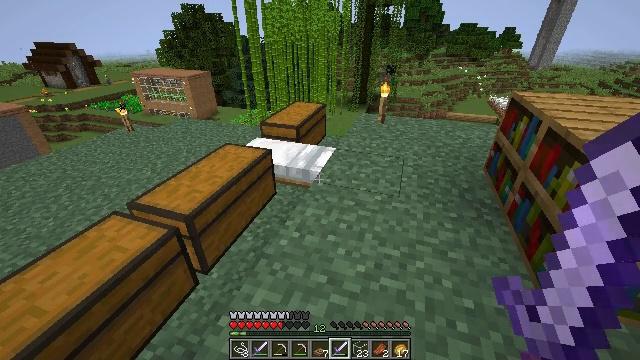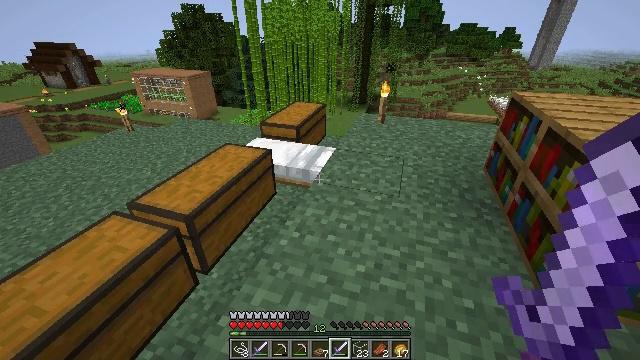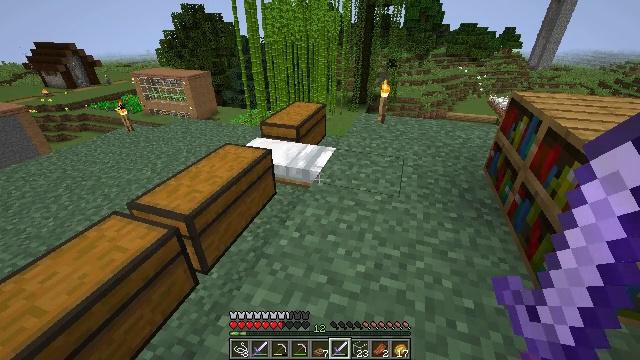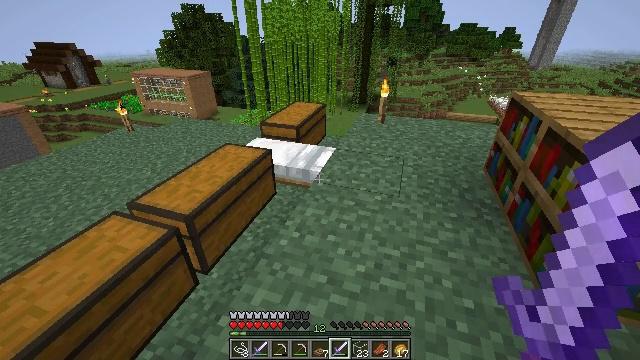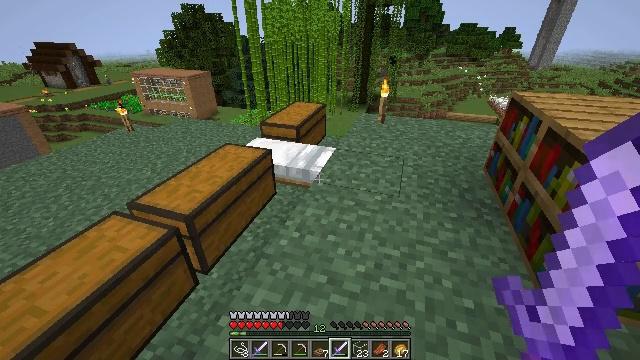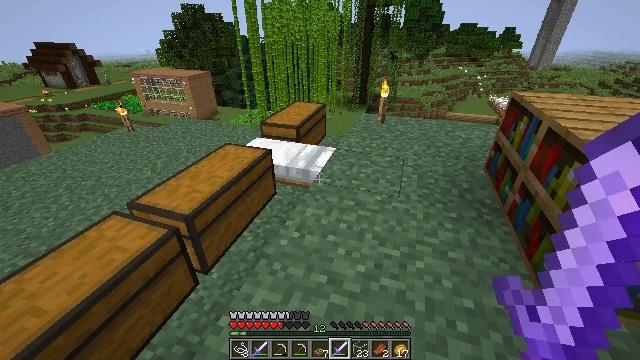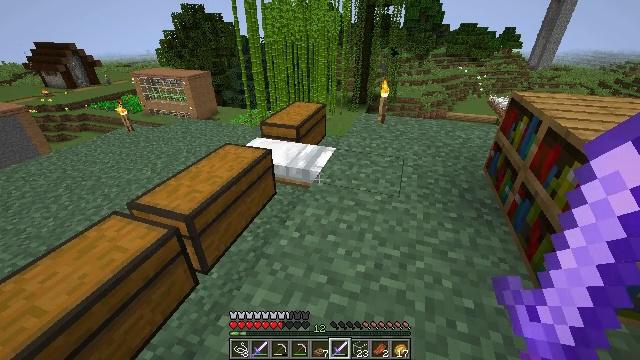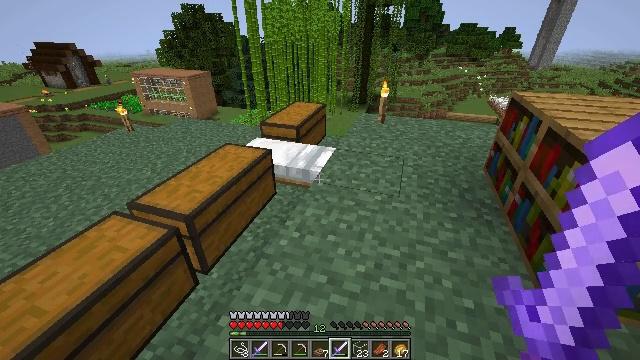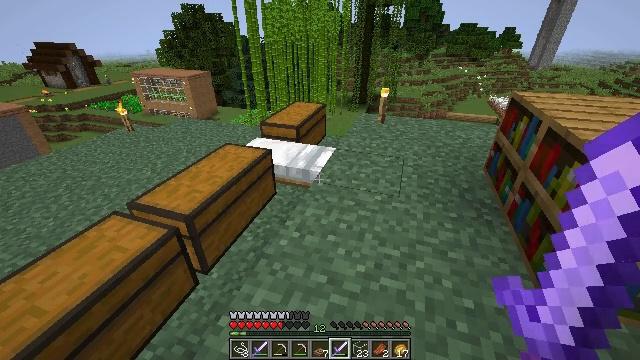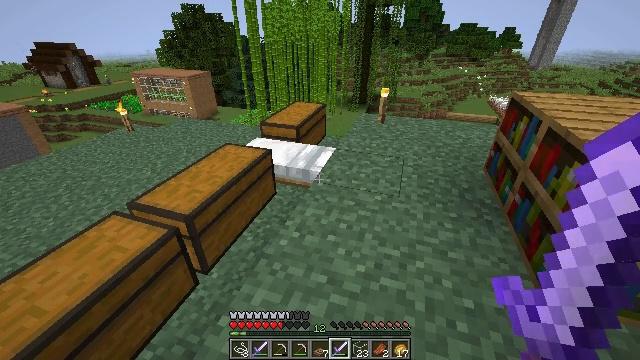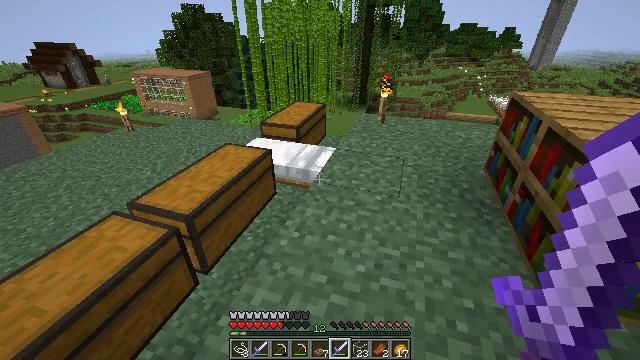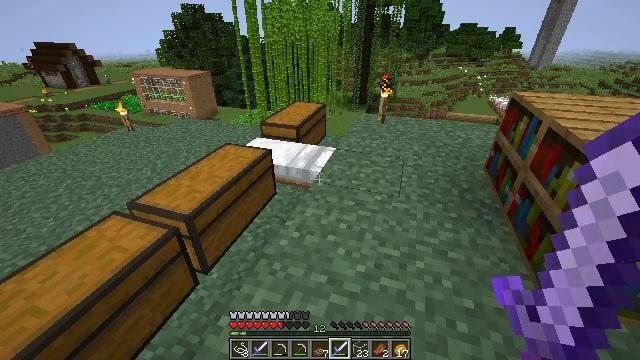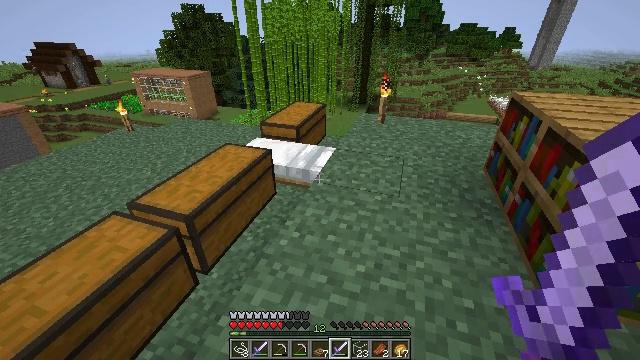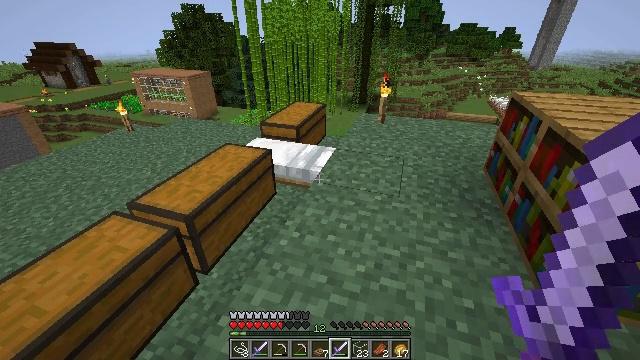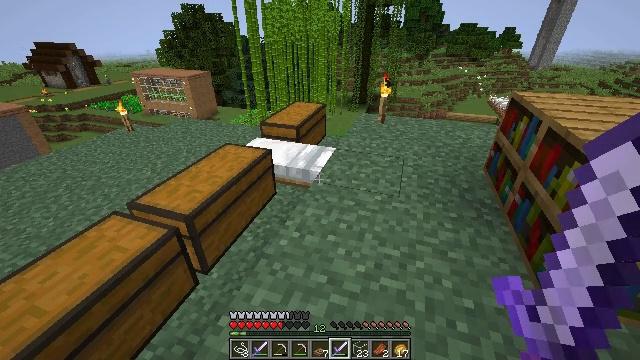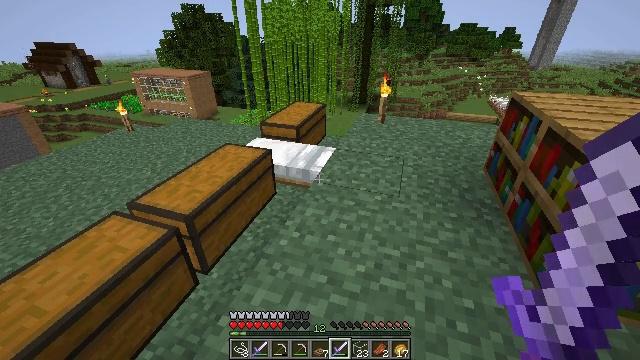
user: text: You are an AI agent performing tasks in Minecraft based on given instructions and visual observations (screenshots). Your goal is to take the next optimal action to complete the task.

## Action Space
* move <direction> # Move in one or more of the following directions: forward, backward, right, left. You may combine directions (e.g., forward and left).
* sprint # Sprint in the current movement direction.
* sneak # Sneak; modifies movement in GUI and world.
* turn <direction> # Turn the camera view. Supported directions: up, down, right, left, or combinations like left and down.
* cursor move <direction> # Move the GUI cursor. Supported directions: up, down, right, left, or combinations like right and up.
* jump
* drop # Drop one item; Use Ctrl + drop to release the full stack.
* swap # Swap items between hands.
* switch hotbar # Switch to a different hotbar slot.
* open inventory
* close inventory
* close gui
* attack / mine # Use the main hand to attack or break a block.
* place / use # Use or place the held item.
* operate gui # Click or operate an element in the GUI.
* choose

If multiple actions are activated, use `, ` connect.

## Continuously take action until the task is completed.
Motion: motion action
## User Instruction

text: Open a crafting table to craft a bookshelf.
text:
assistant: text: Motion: no_op
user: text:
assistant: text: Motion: no_op
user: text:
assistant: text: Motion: no_op
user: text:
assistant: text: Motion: no_op
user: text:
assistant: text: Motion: no_op
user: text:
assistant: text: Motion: no_op
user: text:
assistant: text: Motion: no_op
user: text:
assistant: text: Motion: no_op
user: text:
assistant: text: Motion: no_op
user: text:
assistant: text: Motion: no_op
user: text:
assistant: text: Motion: no_op
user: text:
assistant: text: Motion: no_op
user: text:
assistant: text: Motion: no_op
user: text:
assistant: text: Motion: no_op
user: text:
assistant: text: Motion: no_op
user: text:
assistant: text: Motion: no_op
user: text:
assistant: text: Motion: no_op
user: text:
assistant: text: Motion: no_op
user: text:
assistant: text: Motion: no_op
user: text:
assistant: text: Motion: no_op
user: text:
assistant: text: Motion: no_op
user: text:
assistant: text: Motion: no_op
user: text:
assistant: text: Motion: no_op
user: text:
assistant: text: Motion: no_op
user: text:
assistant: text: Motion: no_op
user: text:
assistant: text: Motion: no_op
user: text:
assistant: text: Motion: no_op
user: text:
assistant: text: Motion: no_op
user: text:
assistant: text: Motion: no_op
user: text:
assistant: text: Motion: no_op